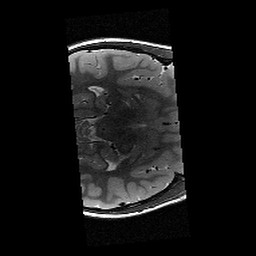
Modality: T2w
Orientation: axial
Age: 10
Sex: male
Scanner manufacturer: siemens
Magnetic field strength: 3 T
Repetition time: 9.23 s
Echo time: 0.067 s